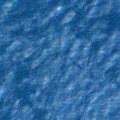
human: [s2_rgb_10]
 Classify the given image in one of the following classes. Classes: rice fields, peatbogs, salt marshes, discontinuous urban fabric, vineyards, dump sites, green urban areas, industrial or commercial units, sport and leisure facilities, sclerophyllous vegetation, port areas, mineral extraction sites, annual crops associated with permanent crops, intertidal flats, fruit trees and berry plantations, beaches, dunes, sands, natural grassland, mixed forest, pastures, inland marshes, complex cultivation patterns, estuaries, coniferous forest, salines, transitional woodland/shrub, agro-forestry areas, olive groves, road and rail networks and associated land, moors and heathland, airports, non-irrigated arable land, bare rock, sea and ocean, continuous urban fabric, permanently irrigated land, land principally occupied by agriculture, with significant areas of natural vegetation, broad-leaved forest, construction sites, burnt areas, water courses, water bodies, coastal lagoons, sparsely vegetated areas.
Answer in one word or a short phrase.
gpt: sea and ocean